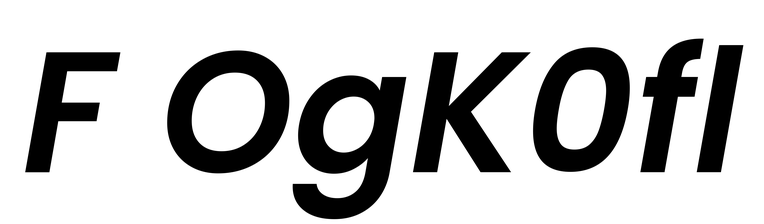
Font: Poppins-SemiBoldItalic